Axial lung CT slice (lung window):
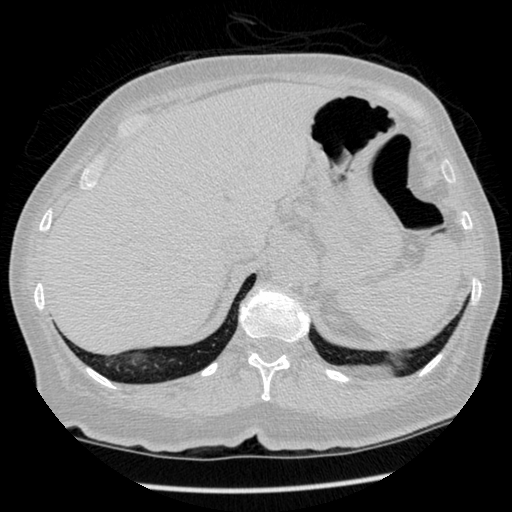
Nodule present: no